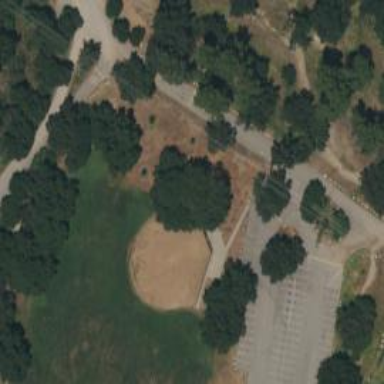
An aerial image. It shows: Disc golf course for leisure activity.